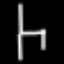
Label: chair